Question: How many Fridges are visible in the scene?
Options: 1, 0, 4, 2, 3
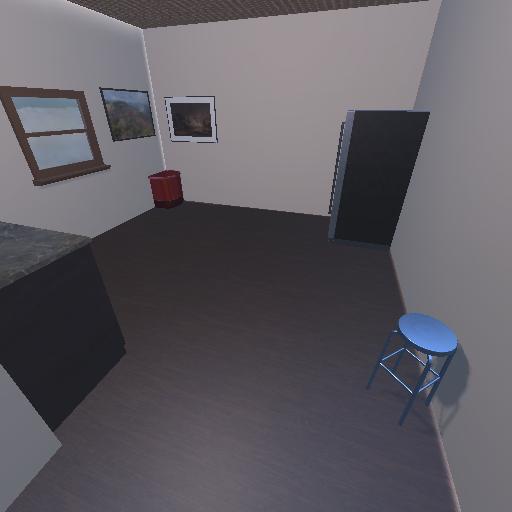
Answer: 1